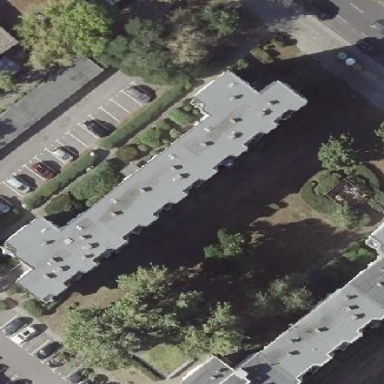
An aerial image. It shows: Flat-roofed residential building.